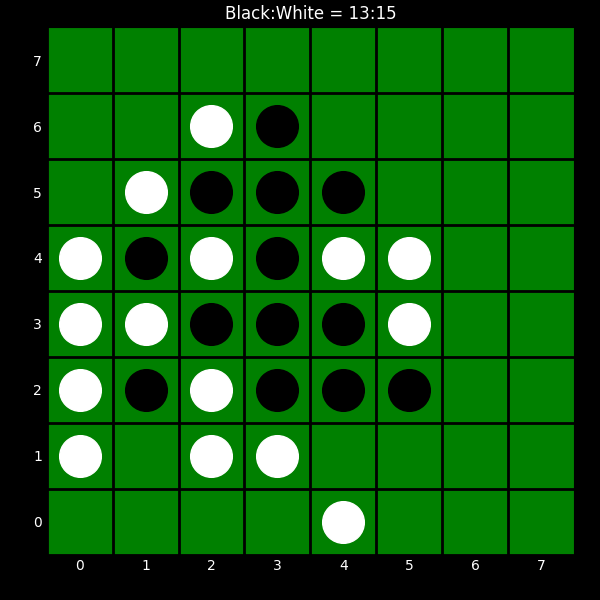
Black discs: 13
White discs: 15